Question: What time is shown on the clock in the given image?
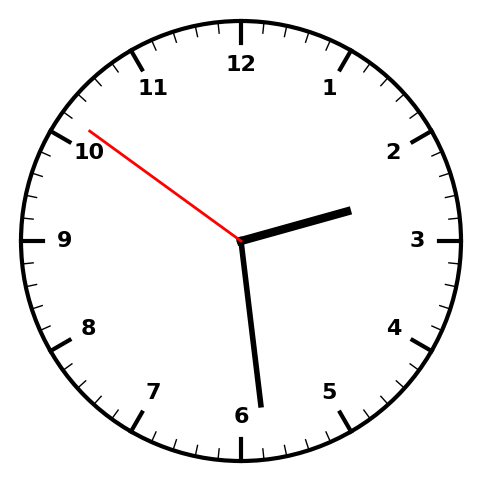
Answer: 02:28:51